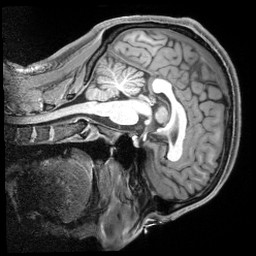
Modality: T1w
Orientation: sagittal
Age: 25
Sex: male
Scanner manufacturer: siemens
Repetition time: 2.3 s
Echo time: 0.00229 s